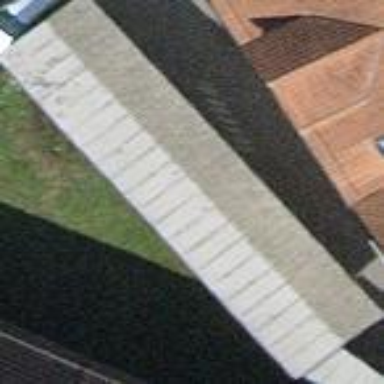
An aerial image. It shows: View of roof of building.